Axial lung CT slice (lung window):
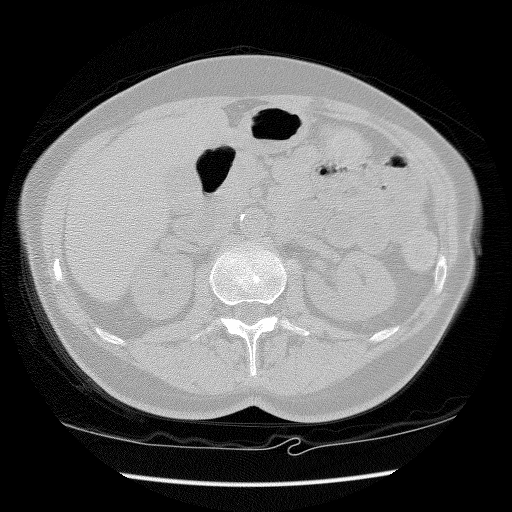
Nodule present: no